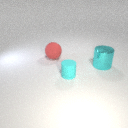
large red rubber sphere behind large cyan metal cylinder